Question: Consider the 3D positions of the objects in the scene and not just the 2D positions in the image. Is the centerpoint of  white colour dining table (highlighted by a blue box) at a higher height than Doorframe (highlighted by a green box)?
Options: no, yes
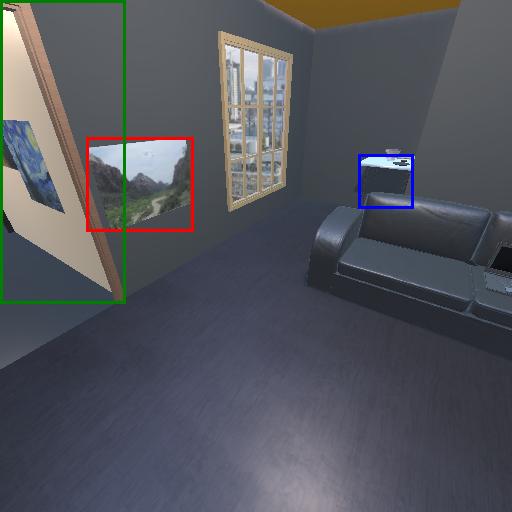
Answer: no